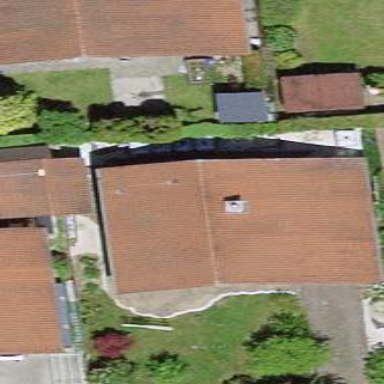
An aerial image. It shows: Building.